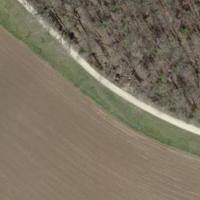
EUNIS habitat code: 52
Species observed at this site:
Gonepteryx rhamni
Teucrium scorodonia